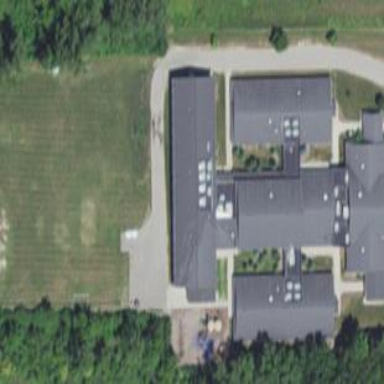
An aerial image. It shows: School building.